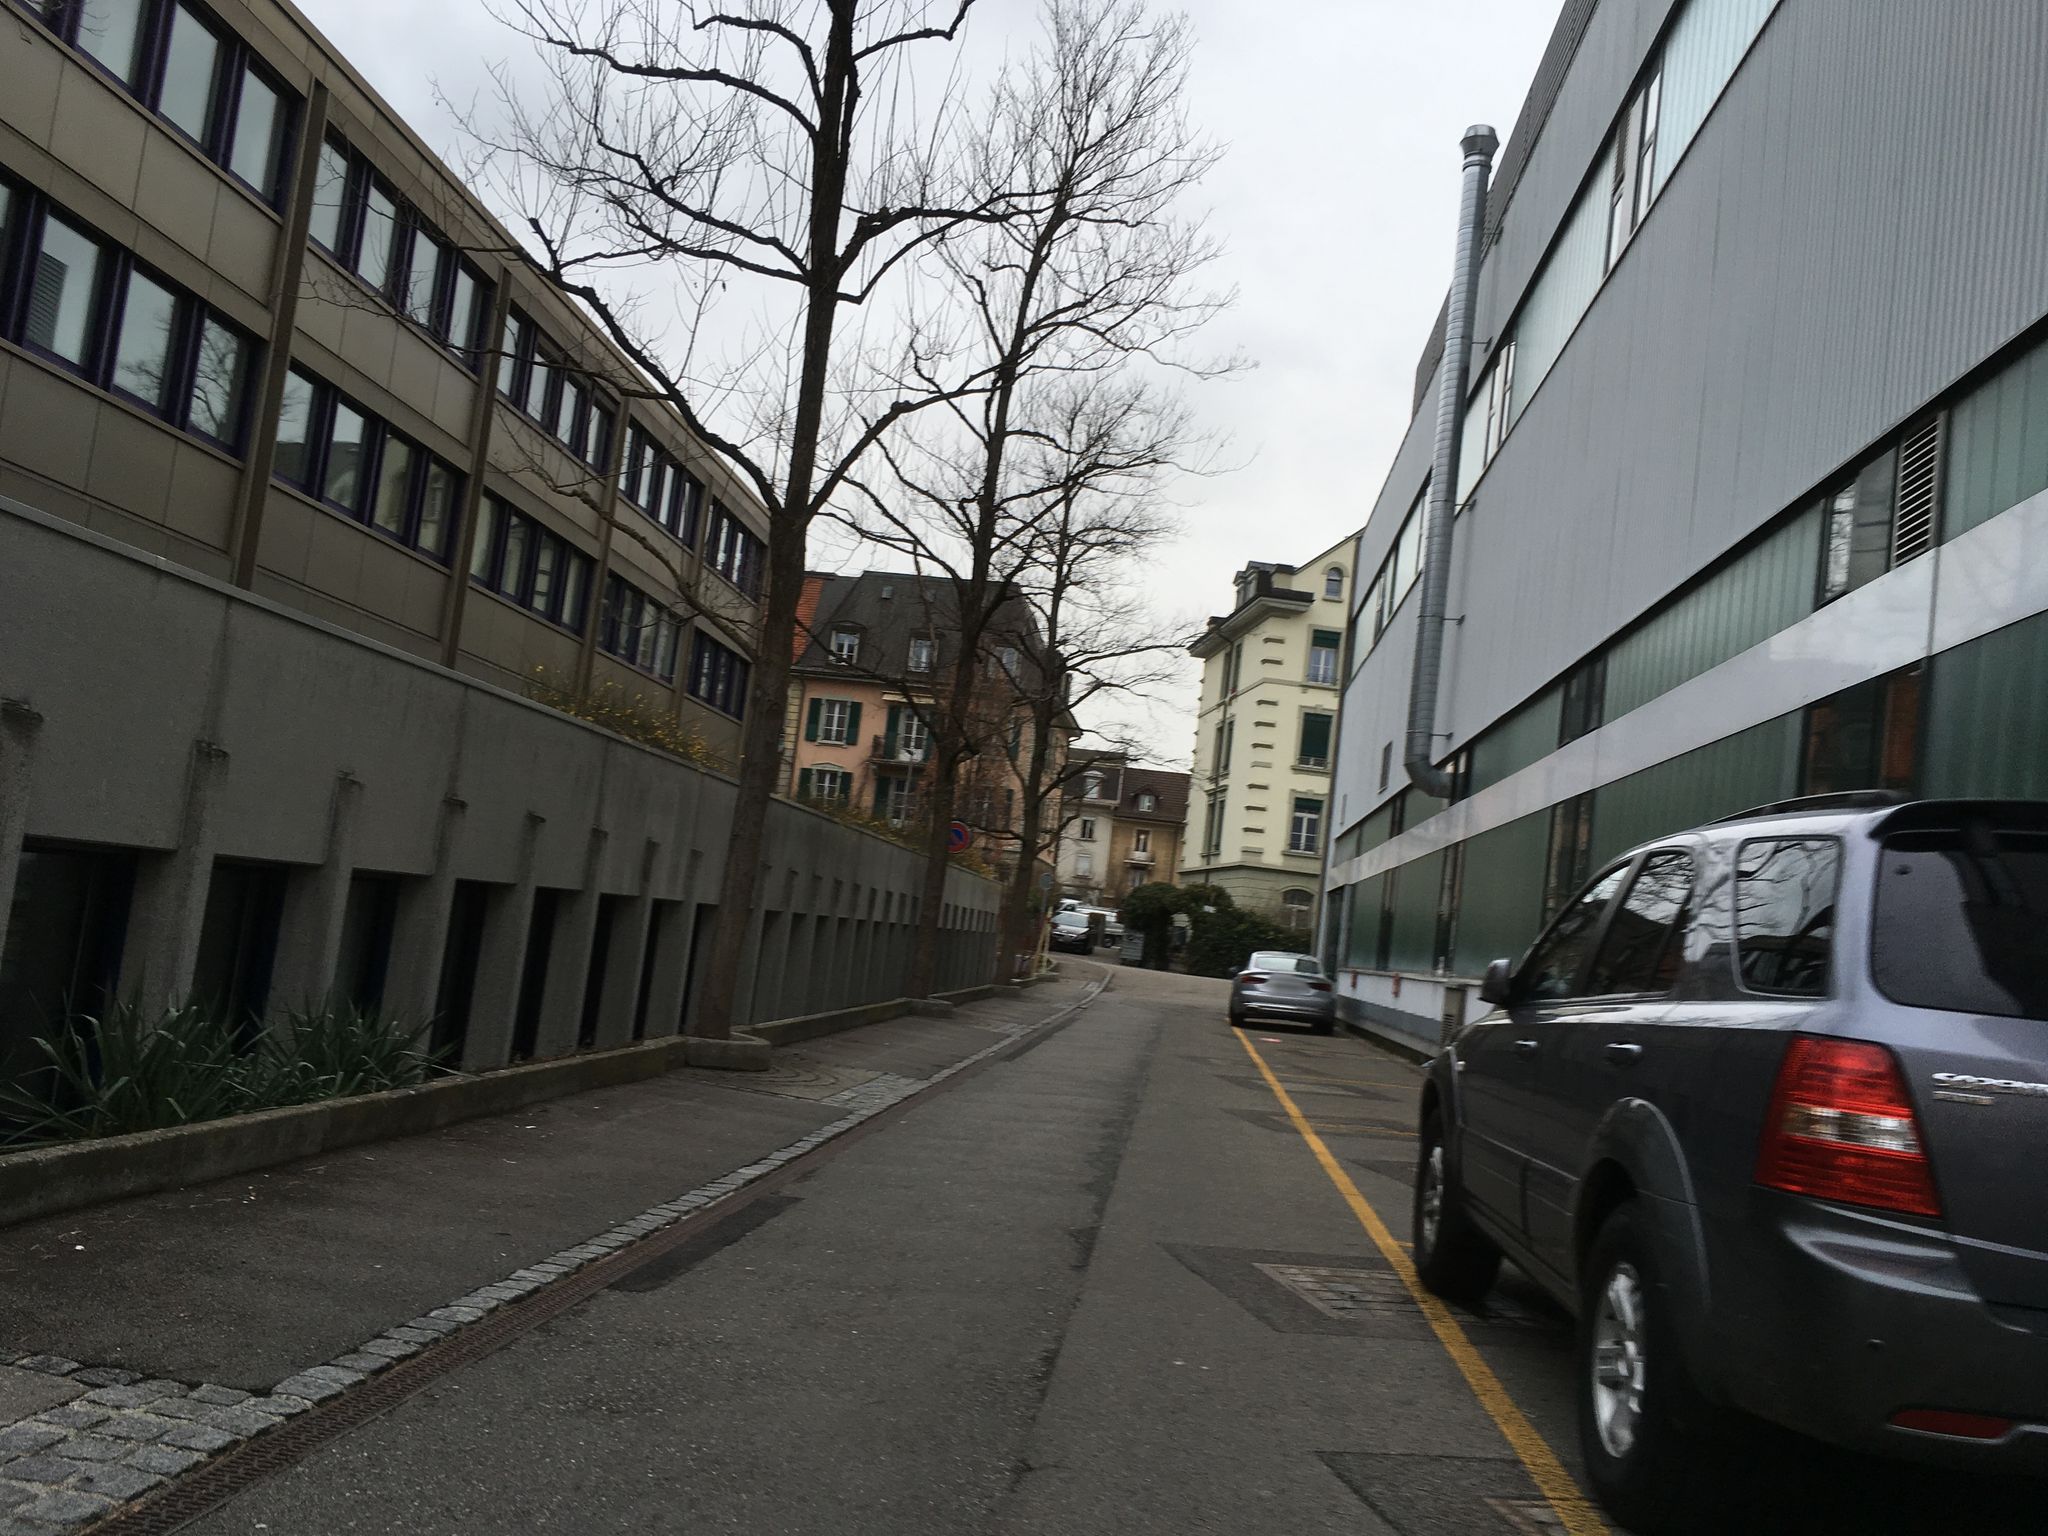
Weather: rainy
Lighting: day
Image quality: good
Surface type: walking surface
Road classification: steps, footway, service
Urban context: urban centre
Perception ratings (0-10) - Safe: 4.03, Lively: 7.98, Beautiful: 6.3, Boring: 3.67, Depressing: 5.2, Wealthy: 2.58